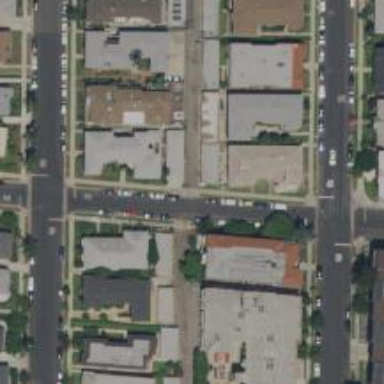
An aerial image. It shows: Alley classified as service road.